Question: I'm programing a page in php...and I'm allocating a button named "share"
I've seen in twitter mobile website that if you click on this "share" button it pops up the mobile window to share the tweet...in some other applications...how is this possible?
How do I connect this html button with the share window of mobile phones?
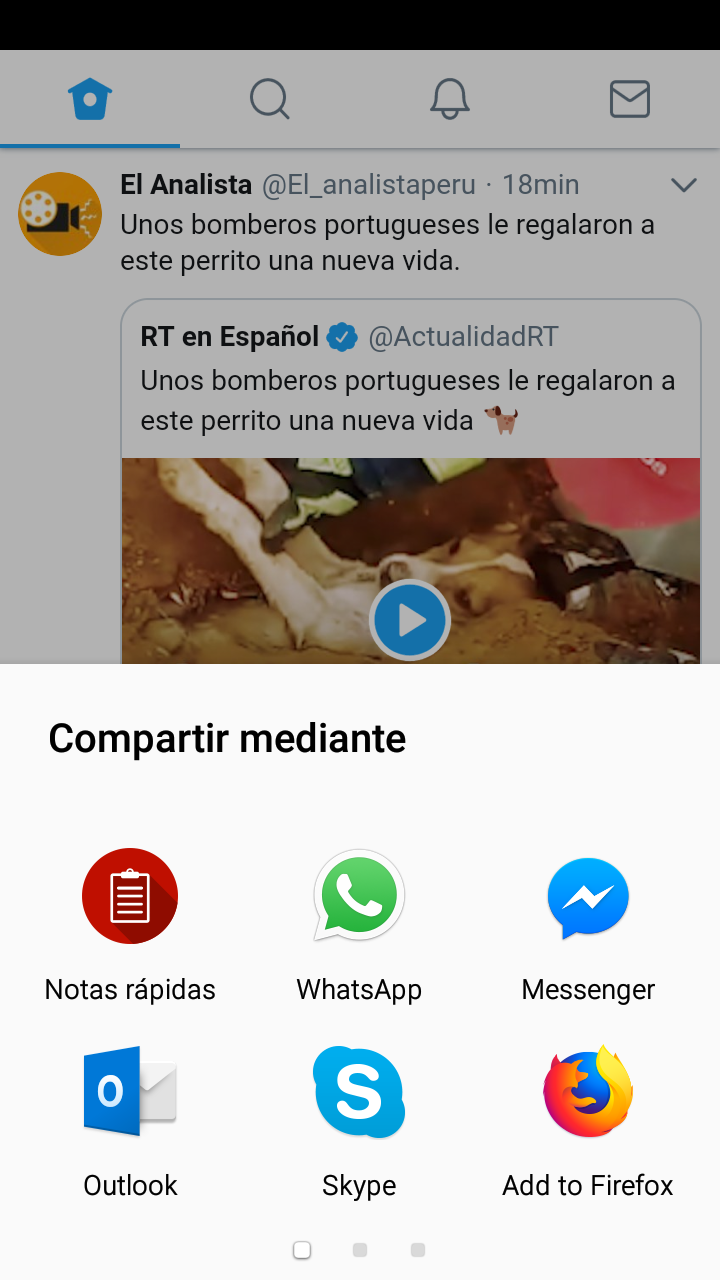
Answer: That's done via the .
Couple of links to get started:
<URL>
<URL>
<URL>
<URL>
<URL>